The image is an STFT spectrogram (time versus frequency) of a rotating-machine vibration signal. Determine the machine's mechanical condition. Answer with exactly one of: normal, misalignment, unbalance, looseness.
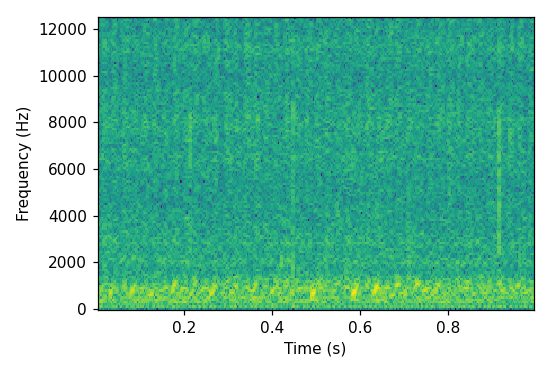
Answer: misalignment